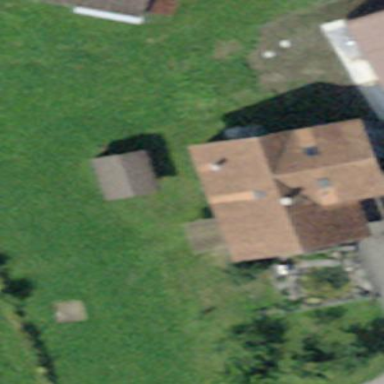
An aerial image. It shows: Residential building.